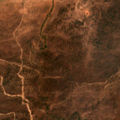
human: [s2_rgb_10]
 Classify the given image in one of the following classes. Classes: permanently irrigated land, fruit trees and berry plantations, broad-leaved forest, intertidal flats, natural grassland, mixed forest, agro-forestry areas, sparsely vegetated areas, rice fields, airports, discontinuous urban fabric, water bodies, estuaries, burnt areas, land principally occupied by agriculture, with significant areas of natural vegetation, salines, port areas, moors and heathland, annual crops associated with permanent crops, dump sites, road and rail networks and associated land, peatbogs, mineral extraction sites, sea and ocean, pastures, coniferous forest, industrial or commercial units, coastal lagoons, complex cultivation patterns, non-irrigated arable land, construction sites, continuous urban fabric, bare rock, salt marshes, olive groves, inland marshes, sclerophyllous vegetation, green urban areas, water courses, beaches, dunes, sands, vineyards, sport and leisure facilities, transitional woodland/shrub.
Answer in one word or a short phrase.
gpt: pastures, broad-leaved forest